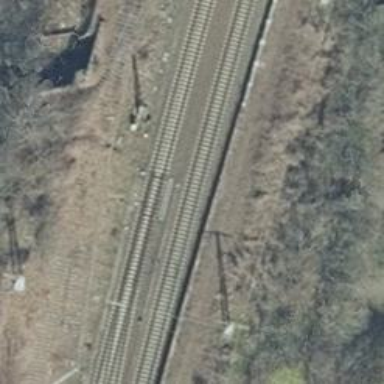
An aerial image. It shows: Railway switch.